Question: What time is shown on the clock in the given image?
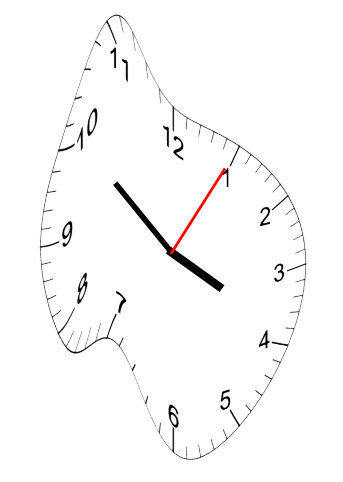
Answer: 03:51:05